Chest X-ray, AP view. Patient: 47 years old, sex F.
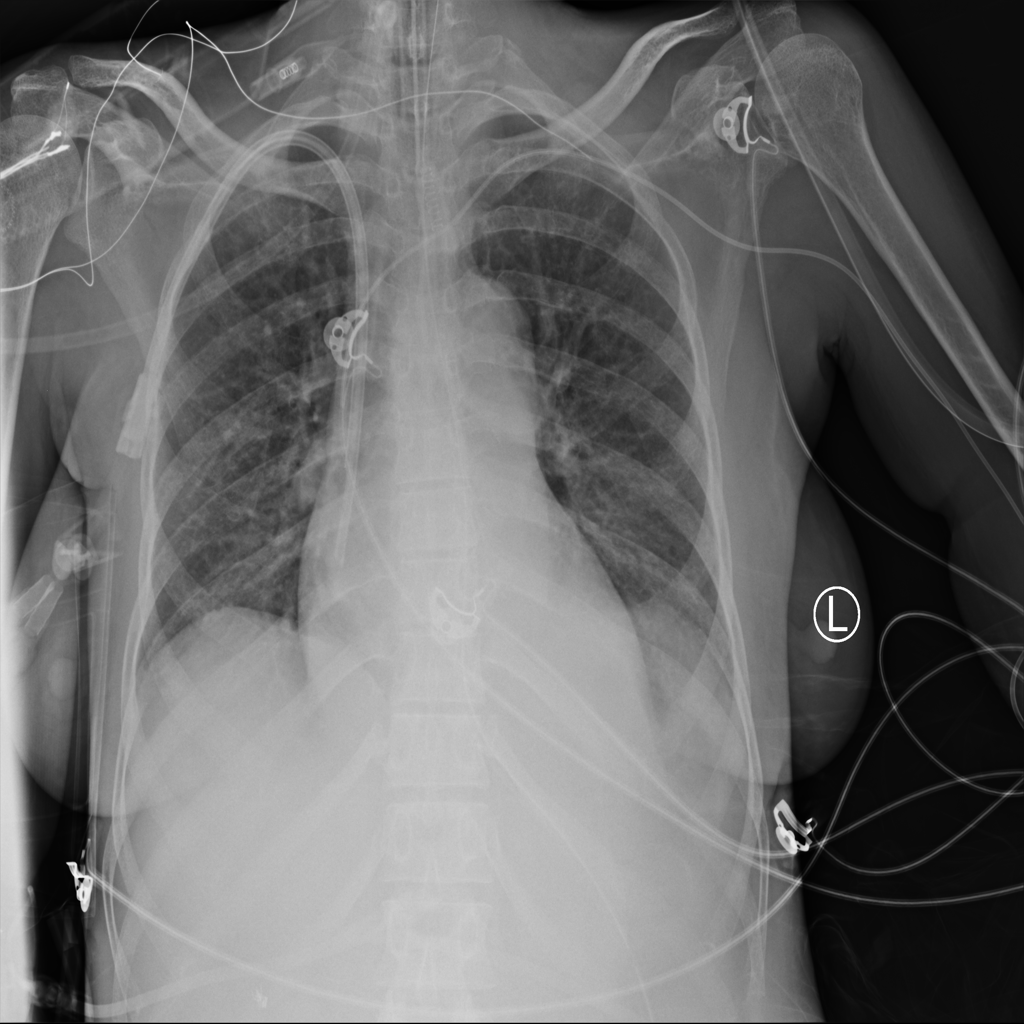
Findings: No Finding